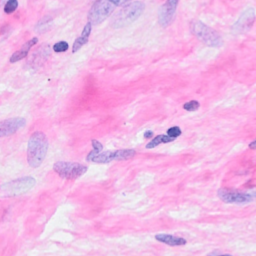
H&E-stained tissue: Breast